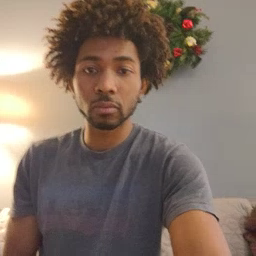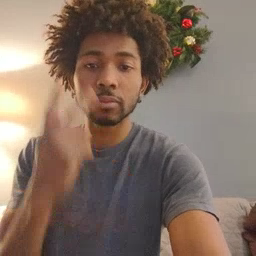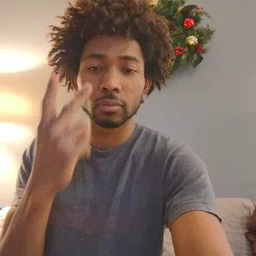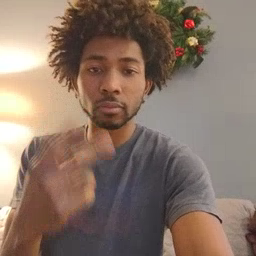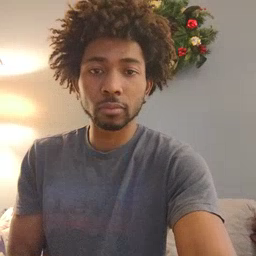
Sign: see